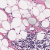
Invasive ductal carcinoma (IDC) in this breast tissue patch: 0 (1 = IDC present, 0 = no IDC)